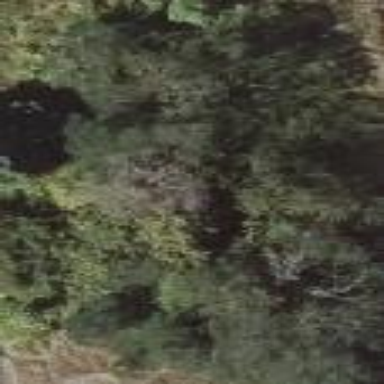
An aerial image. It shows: Mixed woodland with variety of leaf types and cycles.